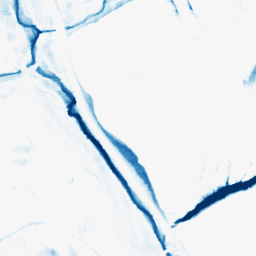
Category: morphological
Decomposition family: morphological_square
Decomposition parameters: operation: closing
size: 15
Upsampling method: sinc_hamming
Upsampling parameters: scale: 2
kernel_size: 4
Upsampling scale: 2